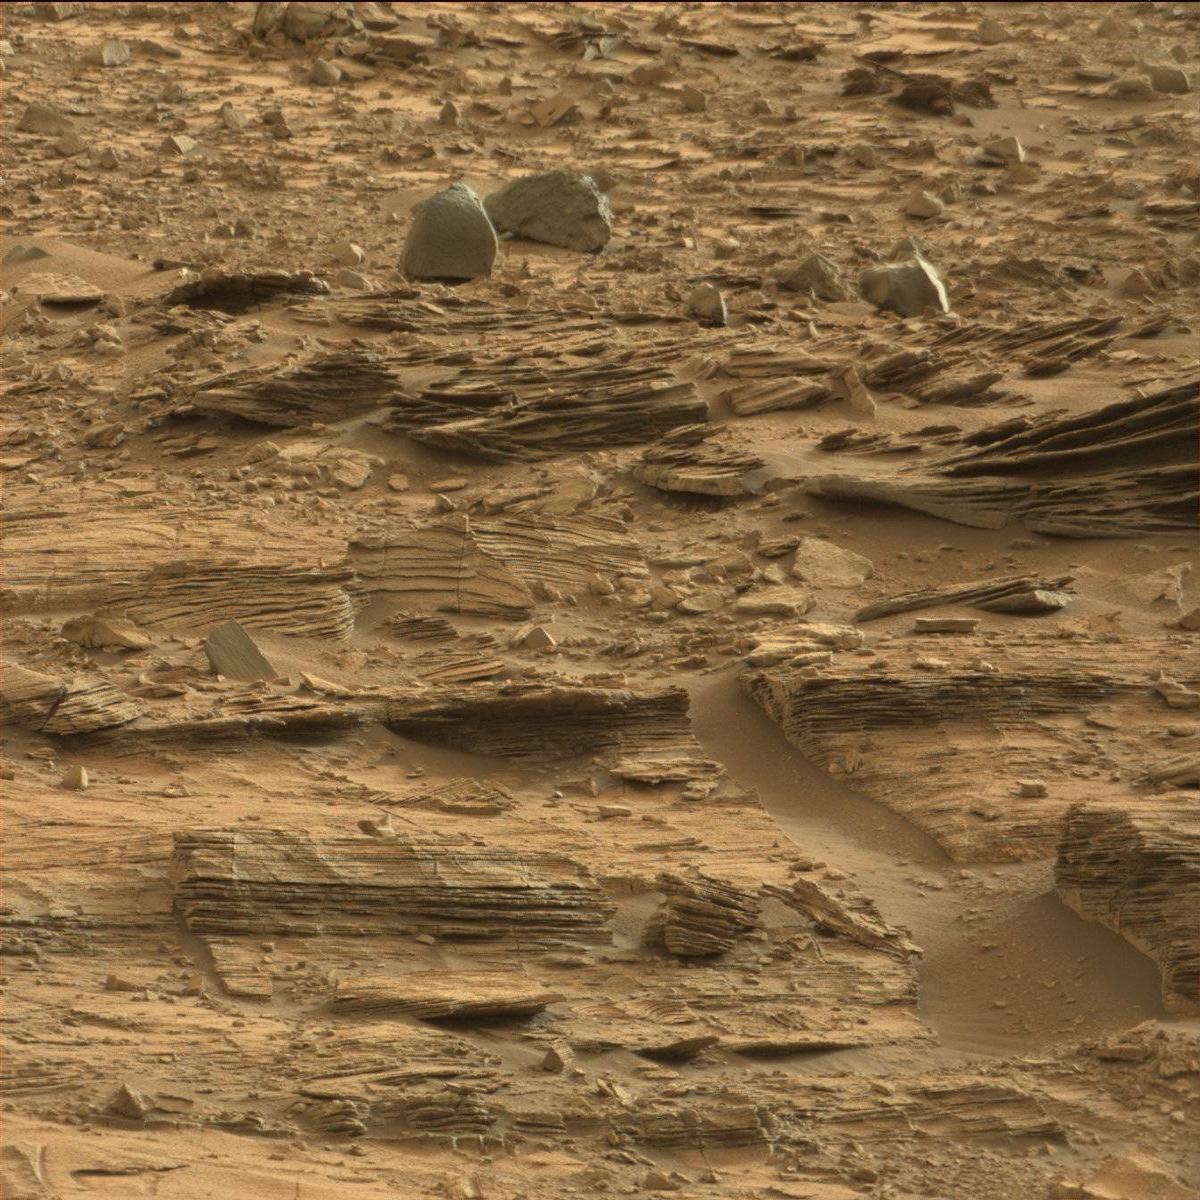
Terrain classes present: Bedrock, Sand / Soil